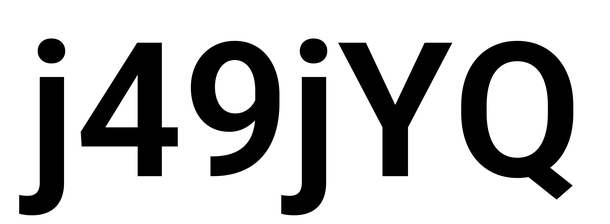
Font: Roboto_SemiBold